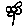
Label: flower